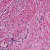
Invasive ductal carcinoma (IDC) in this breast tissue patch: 1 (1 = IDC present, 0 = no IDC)